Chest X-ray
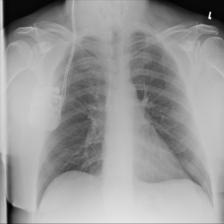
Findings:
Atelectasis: negative
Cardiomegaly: negative
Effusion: negative
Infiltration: negative
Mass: negative
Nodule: negative
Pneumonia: negative
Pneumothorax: negative
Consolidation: negative
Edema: negative
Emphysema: negative
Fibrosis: negative
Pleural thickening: negative
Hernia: negative